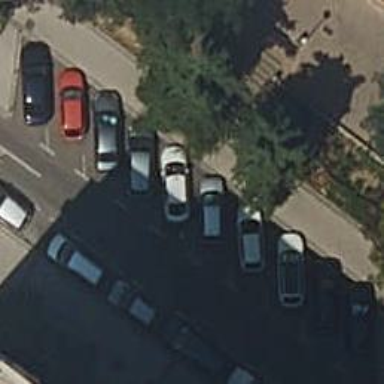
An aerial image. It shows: Diagonal street-side parking with asphalt surface.